Current action and preconditions to check: trajectory_clear

Your task: For each precondition in the list above, predict whether it will hold at this action.

Consider the current scene as observed from the mobile robot's camera, and analyze the predicted future states of all dynamic agents (e.g., people, animals, vehicles, or any moving entities) within the NEXT SECOND.

IMPORTANT: Only answer "very likely" if you are absolutely certain—based on strong, clear evidence—that a dynamic agent will violate the precondition in the predicted future state. Do NOT answer "very likely" for unlikely, ambiguous, or low-probability risks.

Ask yourself for each precondition: Is there a high probability, with clear and convincing evidence, that the predicted future states of any dynamic agent will interfere with the predicted future state of the currently executing action within the NEXT SECOND, causing that precondition to fail?

Assess the risk level based on these predictions. Use "likely" or "very likely" if motions create a clear risk of interference.

Use "neutral" or "improbable" if agents are nearby but their predicted paths are clearly diverging or non-conflicting.

Failure Risk Categories: "very improbable", "improbable", "neutral", "likely", "very likely"

Answer Format: Output ONLY the probability_of_failure value from these categories: "very improbable", "improbable", "neutral", "likely", "very likely"

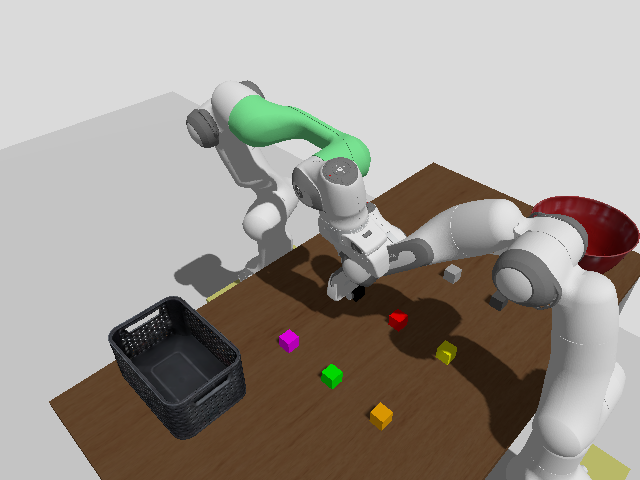

Answer: neutral